Question: I've used the code below to make simple plots of date and one piece of data. Now I would like to plot two pieces of data on the one graph.
'''
6/28/13,256,503
6/29/13,74,274
6/30/13,62,376
7/1/13,159,222
7/2/13,105,173
'''
I've tried to amend this code to read in the extra float but I just don't know the syntax well enough and it returns an error. I've also searched through SOF and can't find an example that helps.
'''
import csv
import datetime as dt
import matplotlib.pyplot as plt
import matplotlib.ticker as mticker
arch = 'myfile.csv'
data = csv.reader(open(arch))
data = [(dt.datetime.strptime(item, "%m/%d/%y"), float(value)) for item, value in data]
data.sort()
[x, y] = zip(*data)
fig = plt.figure()
ax = fig.add_subplot(111)
ax.plot(x, y, color='blue')
ax.grid(True)
fig.autofmt_xdate()
plt.title('posts')
plt.xlabel('Date Range 28.06.2013 to 28.03.2014')
plt.ylabel('y')
fig.set_facecolor('white')
plt.show()
'''
With date and one piece of data I get lovely results

Could someone amend this code to plot the 2x data against the date please?
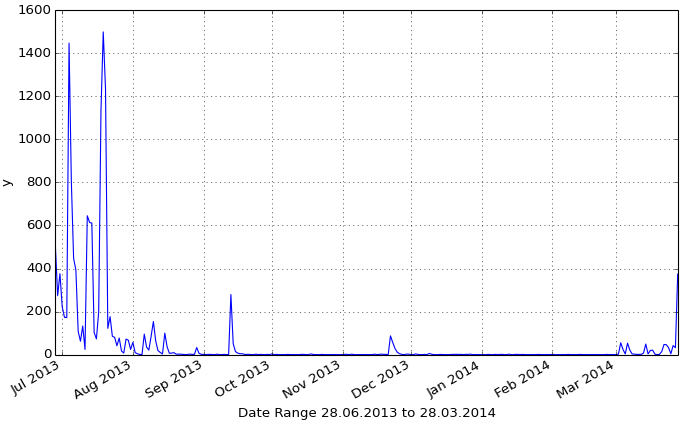
Answer: Make these changes and you will be good to go:
'''
data = [(dt.datetime.strptime(item, "%b/%d/%y"), float(v1), float(v2)) for (item, v1, v2) in data]
data.sort()
[x, y, z] = zip(*data)
fig = plt.figure()
ax = fig.add_subplot(111)
ax.plot(x, y, color='blue')
ax.plot(x, z, color='red')
'''
Basically you have three fields in your csv file, while your 'data=' line only takes two.
Also you need to format 'xaxis', by adding:
'''
import matplotlib.dates as mdates
ax.xaxis.set_major_formatter(mdates.DateFormatter("%m/%d/%y"))
'''

You may want to try 'pandas', which will simplify this operation into just two lines:
'''
import pandas as pd
DF=pd.read_csv('myfile.csv', header=None, names=['Time', 'x1', 'x2'])
DF.plot(x='Time', y=['x1', 'x2'])
'''